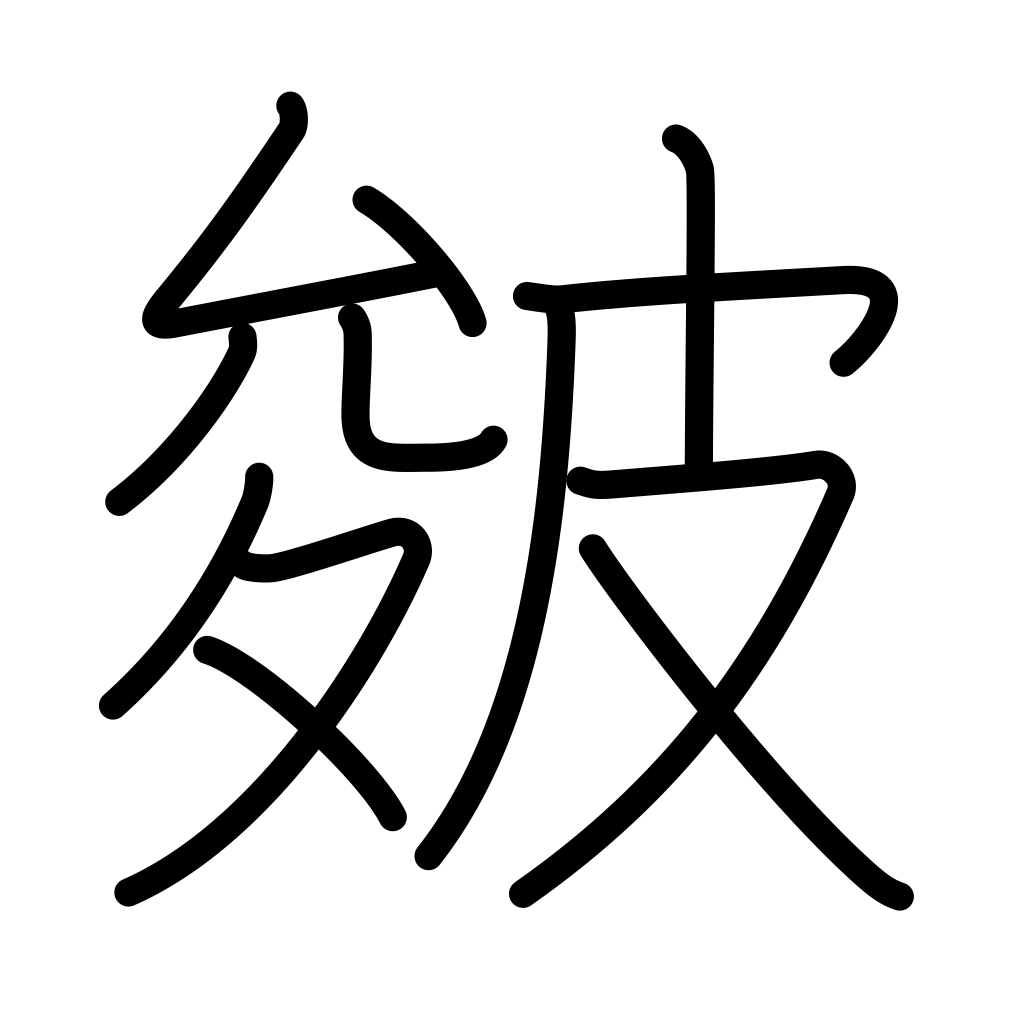
Meaning: wrinkles, cracking, creases